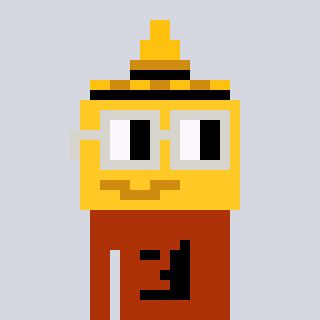
a pixel art character with square light gray glasses, a mustard-shaped head and a hotbrown-colored body on a cool background